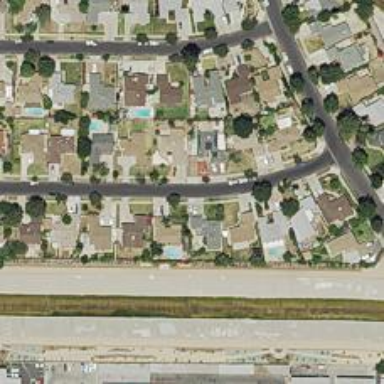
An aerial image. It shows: Residential road.